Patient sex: M
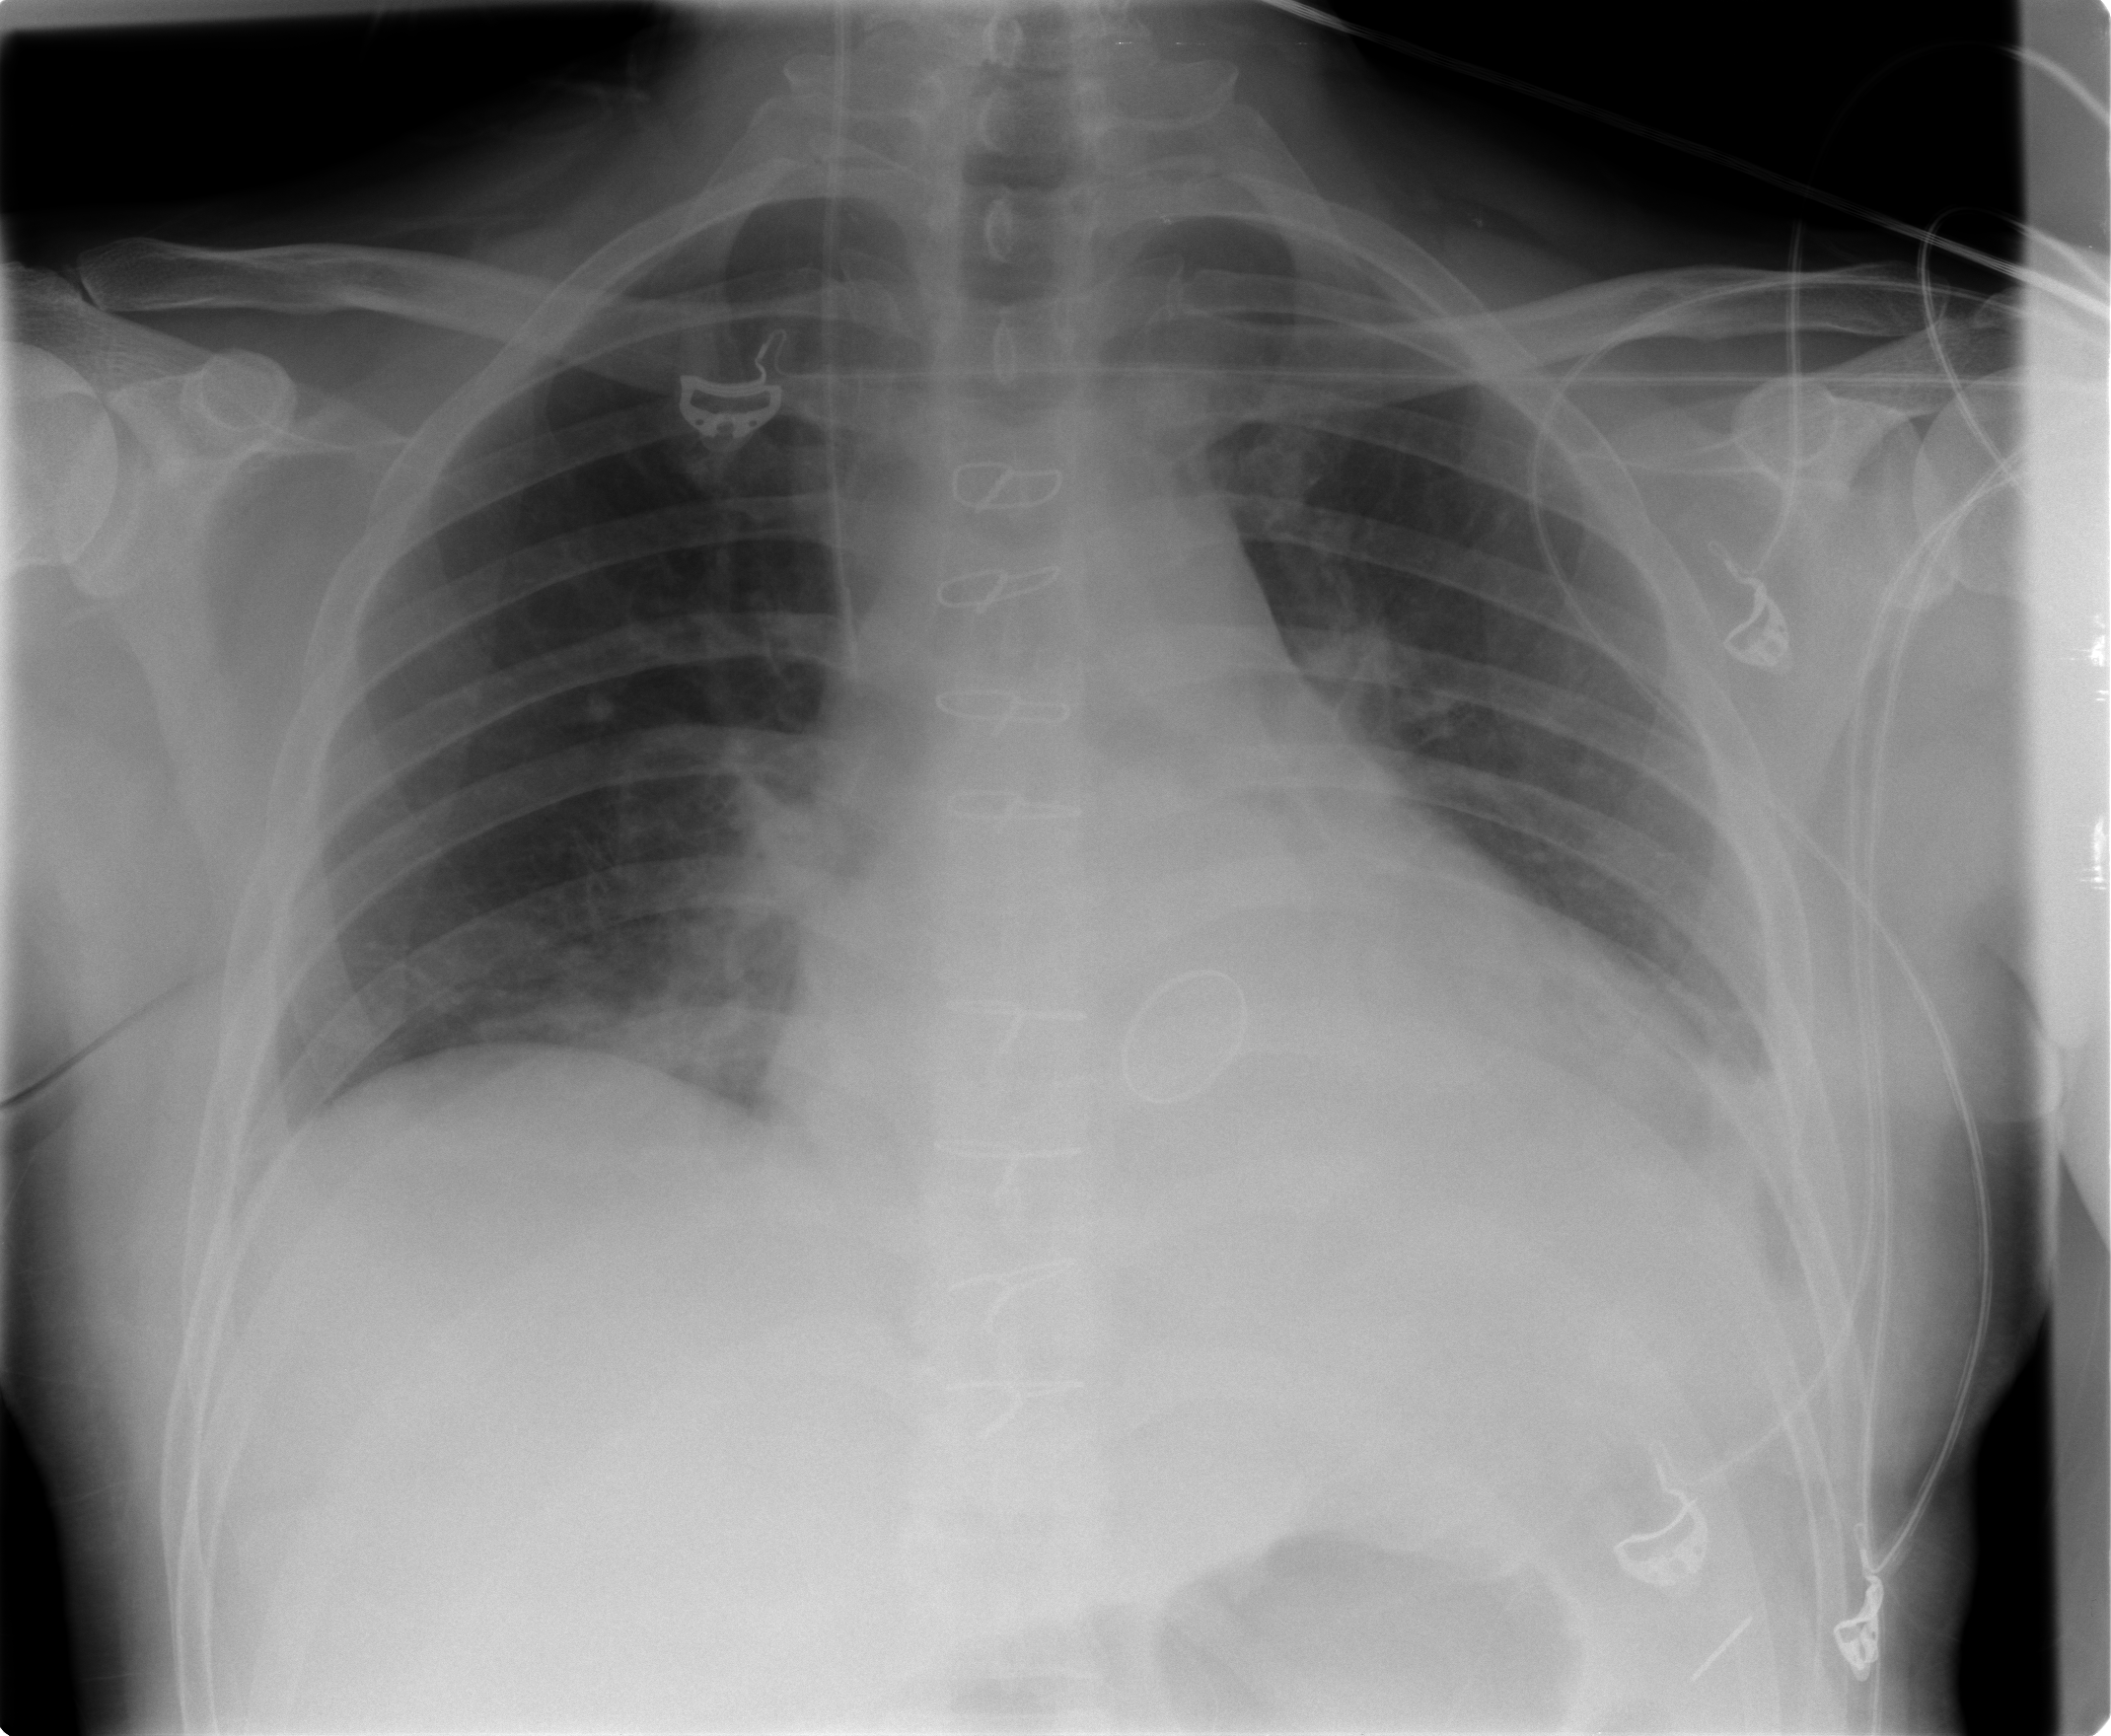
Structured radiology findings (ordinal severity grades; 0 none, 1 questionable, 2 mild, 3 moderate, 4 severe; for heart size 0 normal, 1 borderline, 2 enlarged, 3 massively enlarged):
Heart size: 2
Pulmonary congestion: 1
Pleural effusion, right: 0
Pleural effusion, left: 1
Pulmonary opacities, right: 0
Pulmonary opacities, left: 0
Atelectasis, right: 2
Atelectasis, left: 2